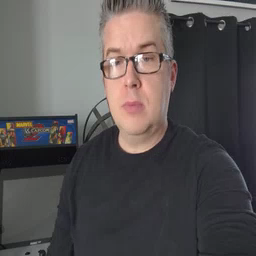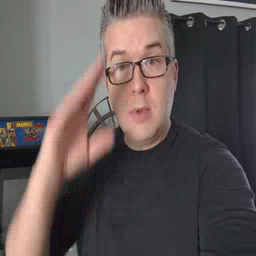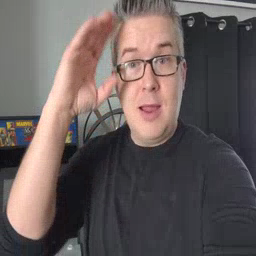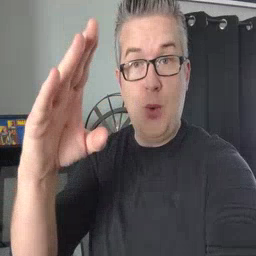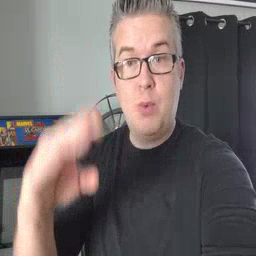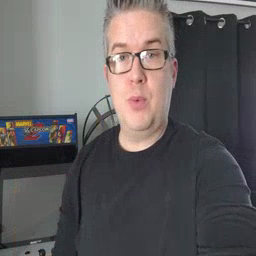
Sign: hello